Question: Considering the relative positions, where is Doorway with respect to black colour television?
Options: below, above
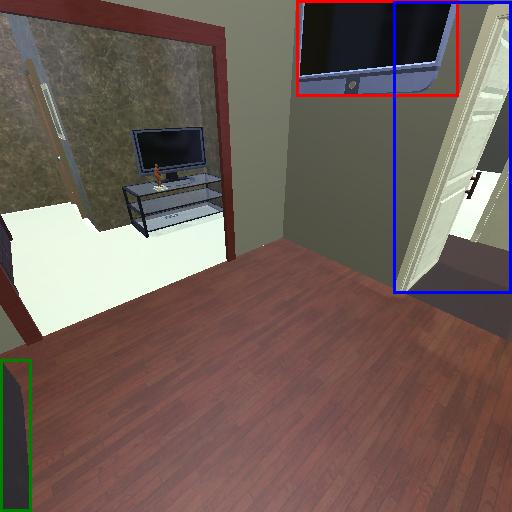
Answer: below